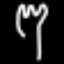
Label: fork